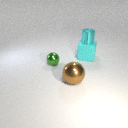
small green metal sphere to the left of large brown metal sphere